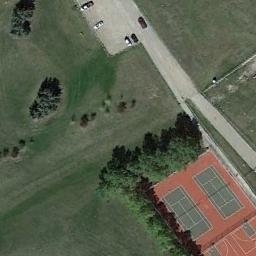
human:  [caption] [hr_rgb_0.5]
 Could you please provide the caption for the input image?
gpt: The tennis court is on the grass next to some trees .

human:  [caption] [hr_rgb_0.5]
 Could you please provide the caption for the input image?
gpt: A row of trees is planted around the tennis court .

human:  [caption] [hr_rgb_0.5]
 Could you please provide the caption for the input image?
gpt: Many trees are around the tennis courts .

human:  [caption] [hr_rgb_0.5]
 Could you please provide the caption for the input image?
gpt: The tennis court on the lawn is surrounded by trees, Next to the parking lot and the road .

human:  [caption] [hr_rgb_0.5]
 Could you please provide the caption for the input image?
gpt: The tennis courts are beside a green meadow .